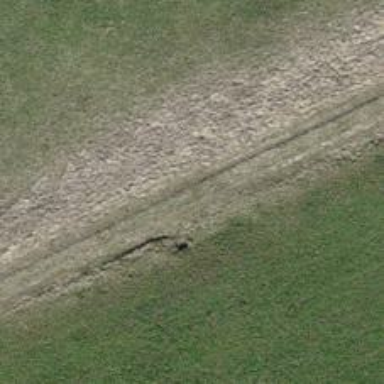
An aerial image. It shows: Compacted track road with grade3 tracktype.